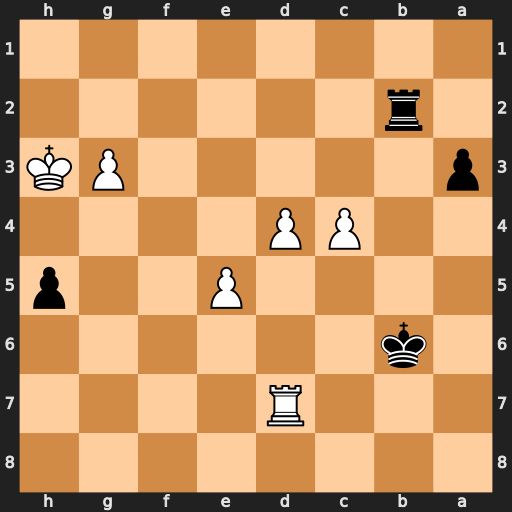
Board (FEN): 8/3R4/1k6/4P2p/2PP4/p5PK/1r6/8
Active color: b
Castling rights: -
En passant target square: -
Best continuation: a2 c5+ Ka6